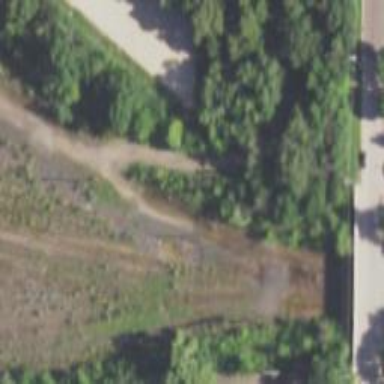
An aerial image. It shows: Disused railway yard.